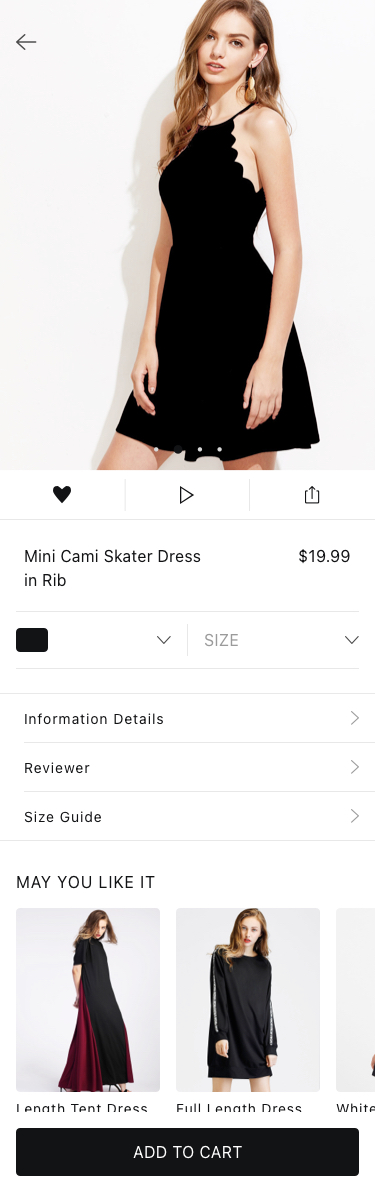
Text in this UI design:
Length Tent Dress
$99.69
Full Length Dress
$99.69
White Dressrosa
$99.69
May you like it
Add to cart
Information Details
Reviewer
Size Guide
Size
Mini Cami Skater Dress
in Rib
$19.99